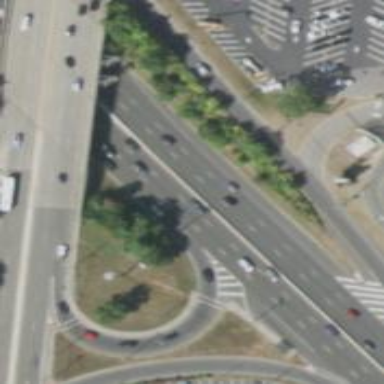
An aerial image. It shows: Urban freeway or expressway trunk road.